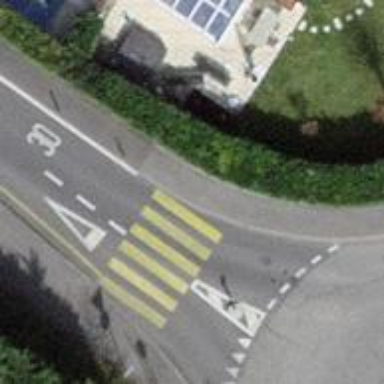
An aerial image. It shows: Uncontrolled zebra crossing with yellow markings on the road.